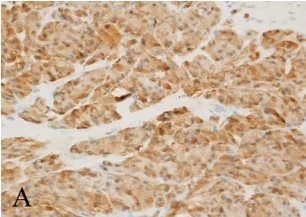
Histochemical staining. The tumor cells are strongly positive for. S-100.
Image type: pathology (immunostaining)